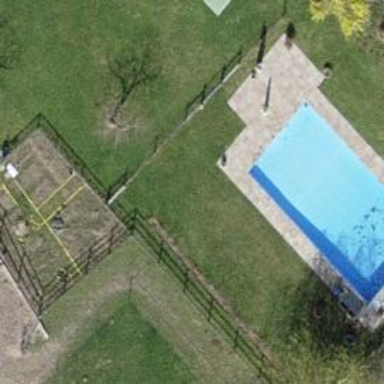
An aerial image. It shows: Swimming pool located in leisure land.